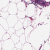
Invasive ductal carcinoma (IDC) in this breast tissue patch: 0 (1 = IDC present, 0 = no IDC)